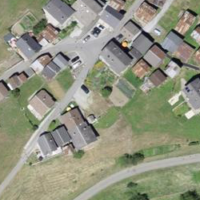
EUNIS habitat code: 24
Species observed at this site:
Pieris brassicae